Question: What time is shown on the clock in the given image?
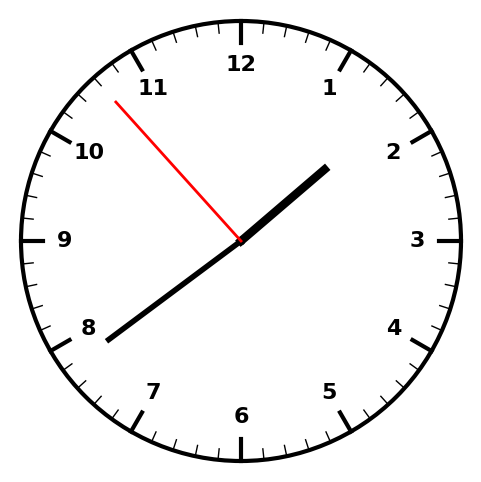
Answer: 01:38:53